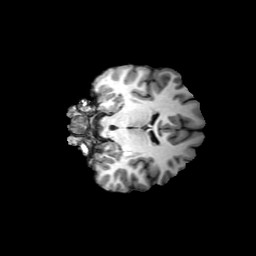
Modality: T1w
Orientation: coronal
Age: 23
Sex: female
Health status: ill